Question: I am making a little game using cocos2d.
Now i want to remove value that is showing on my screen at left-bottom corner.
like this

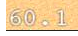
Answer: '''
[[Director sharedDirector] setDisplayFPS:NO];
'''
It's the frame rate display.